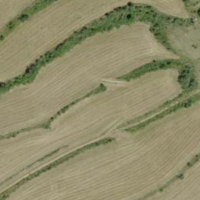
EUNIS habitat code: 26
Species observed at this site:
Saxicola rubetra
Hirundo rustica
Sylvia borin
Milvus milvus
Pica pica
Phoenicurus ochruros
Phoenicurus phoenicurus
Lanius collurio
Sylvia atricapilla
Melampyrum arvense
Carduelis carduelis